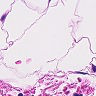
Metastatic tissue present: no